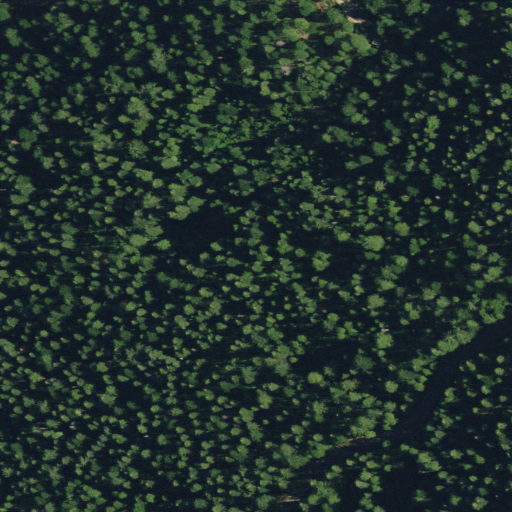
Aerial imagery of plain(s) in California named American Flat containing evergreen forest and open development